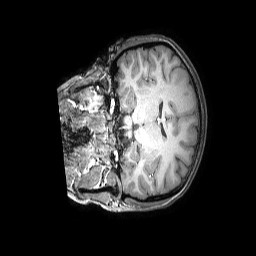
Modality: T1w
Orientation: coronal
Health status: ill
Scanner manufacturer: philips
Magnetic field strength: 3 T
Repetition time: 0.00986 s
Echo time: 0.004603 s